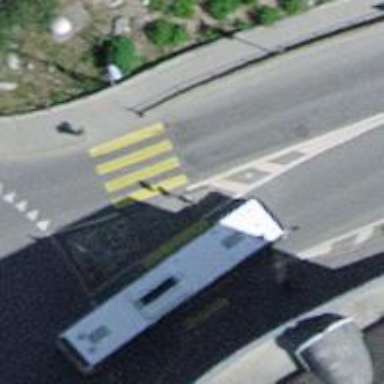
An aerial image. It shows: Uncontrolled zebra crossing with pedestrian island.